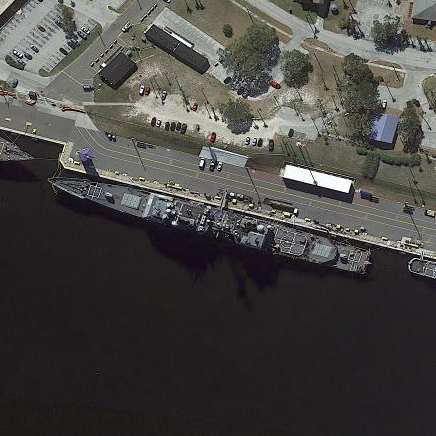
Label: cruiser